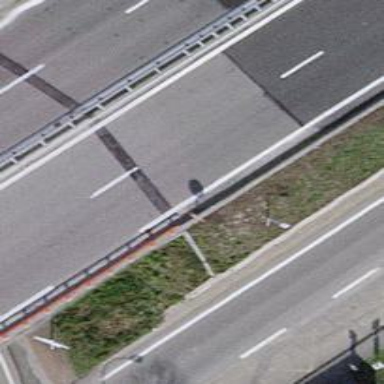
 designed for trunk highway and motorroad."